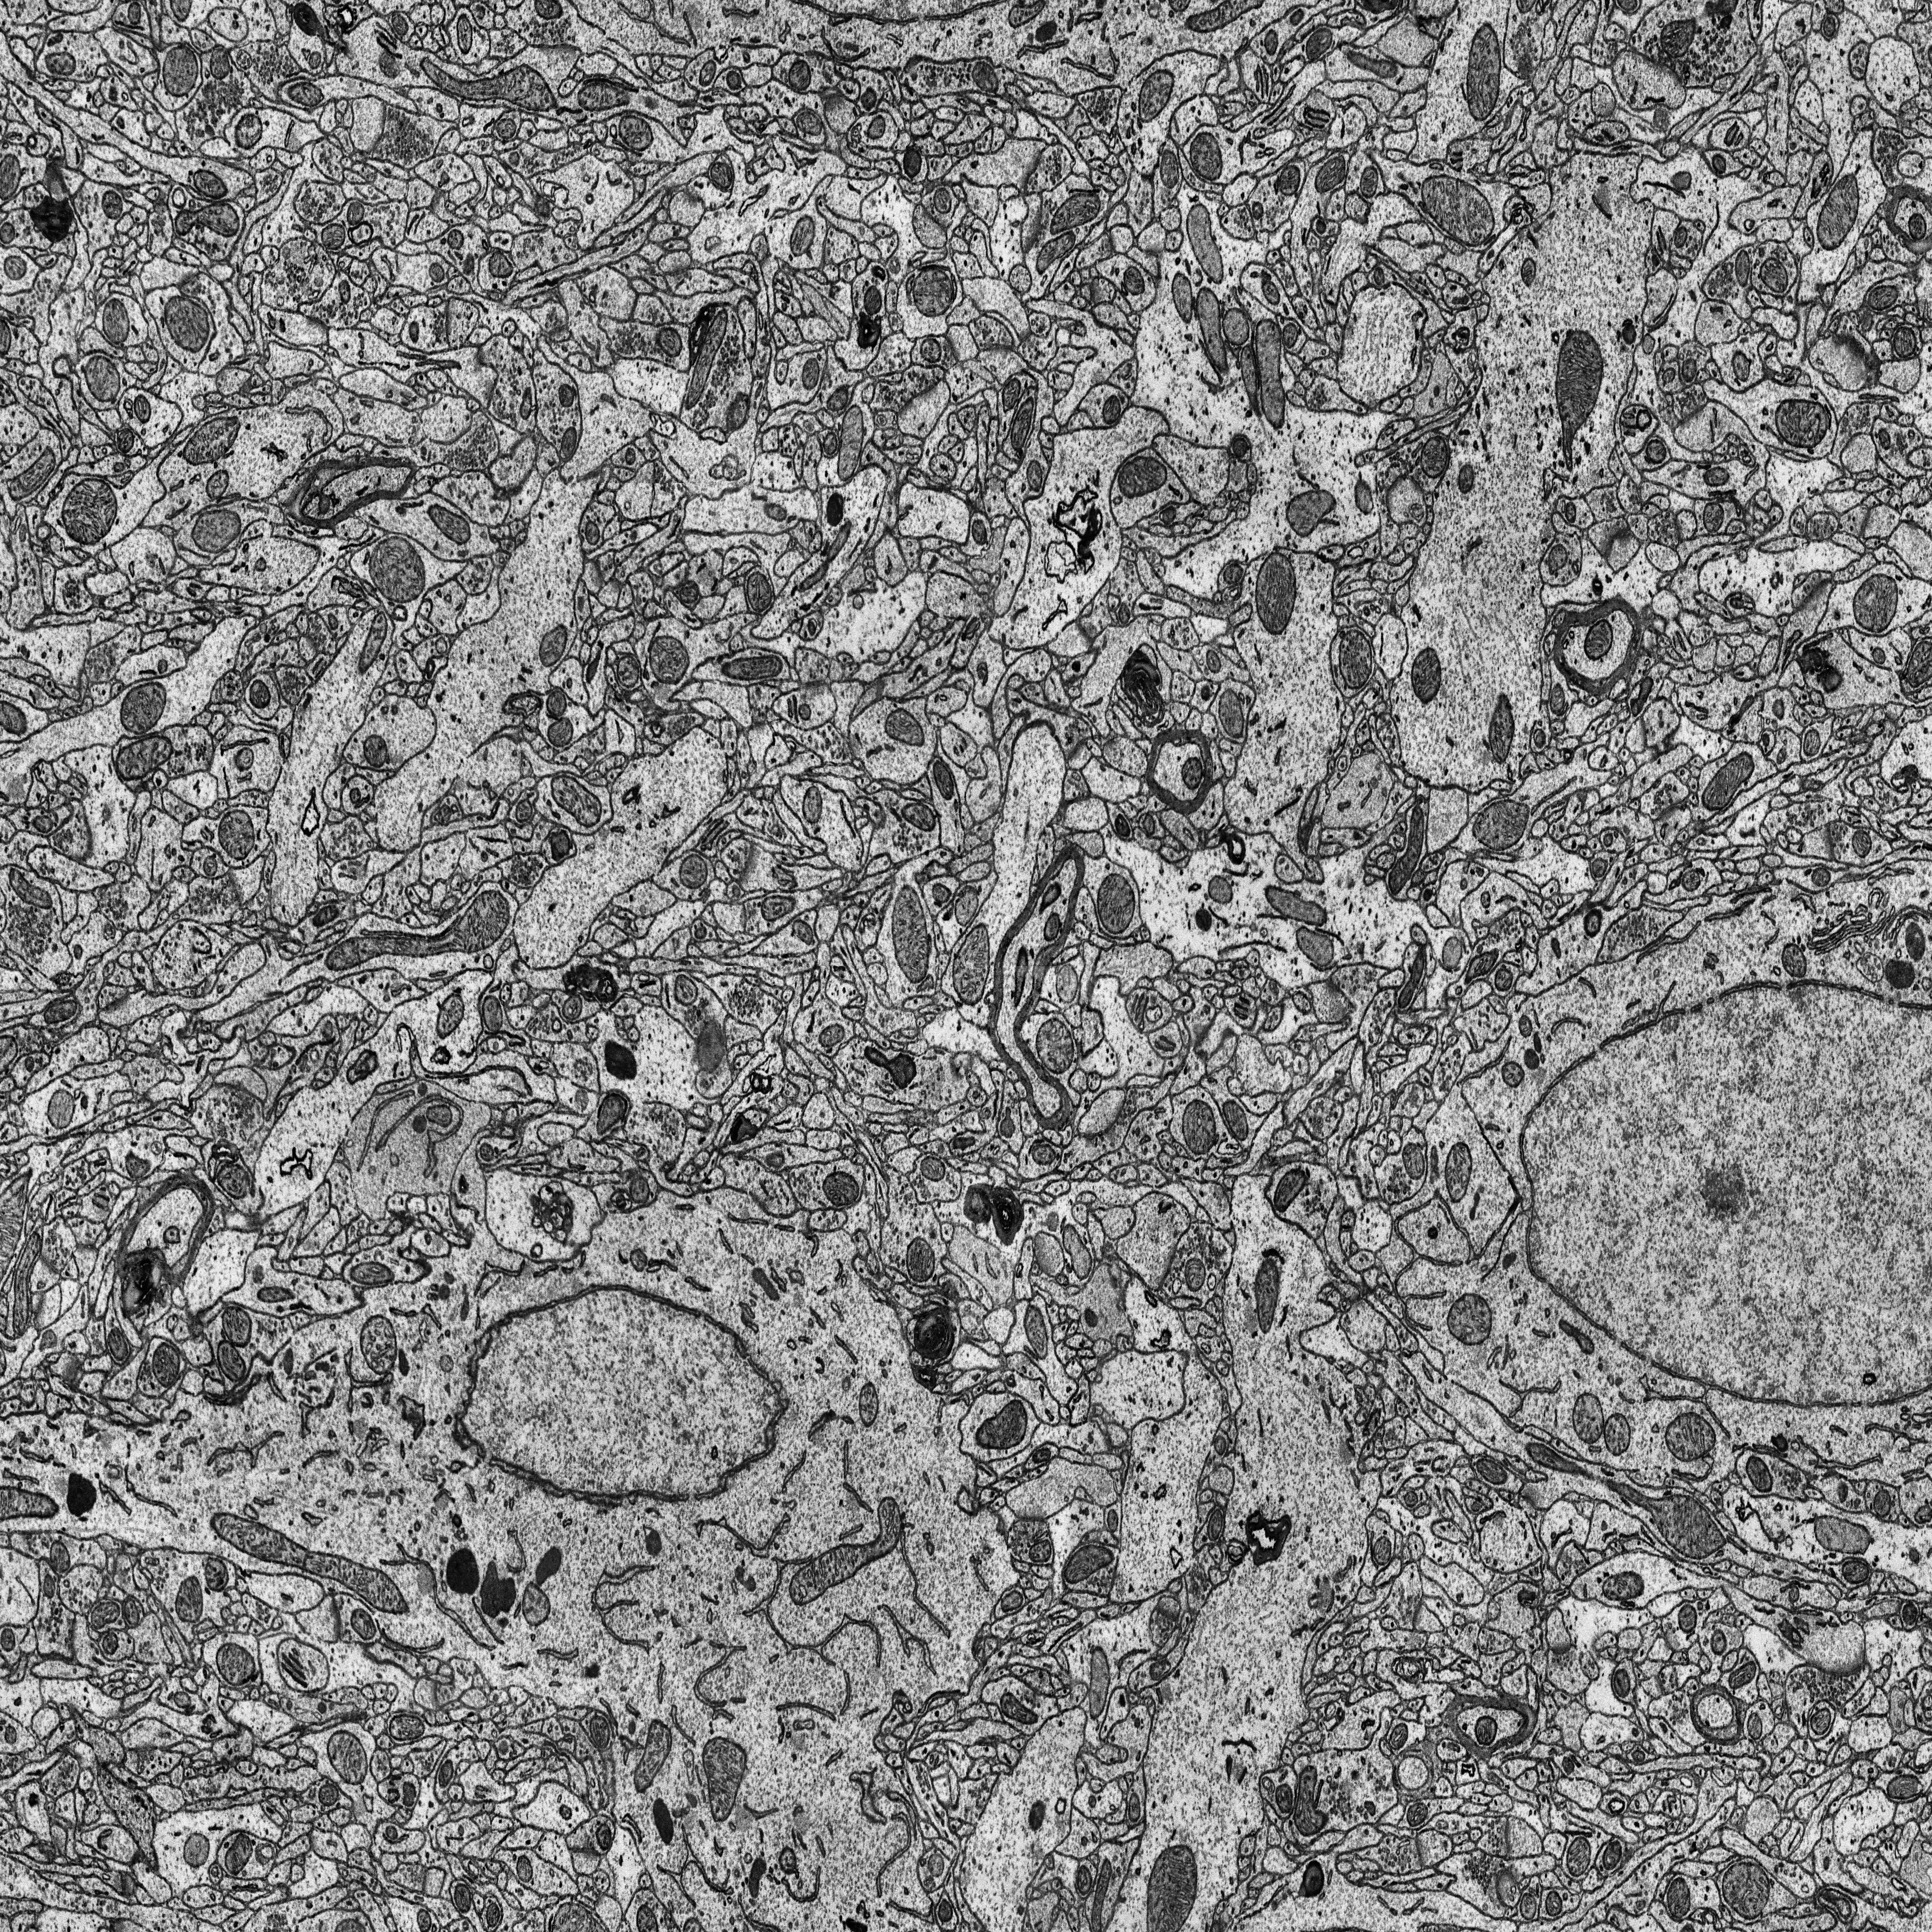
Electron microscopy slice of rat cortex tissue
Slice depth (z): 192
Mitochondria instances in slice: 389